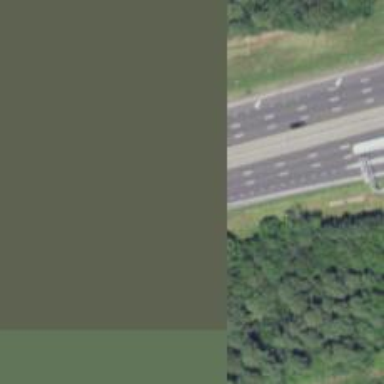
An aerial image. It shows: Motorway junction.